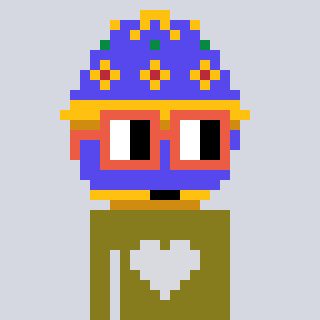
a pixel art character with square orange glasses, a faberge-shaped head and a gunk-colored body on a cool background